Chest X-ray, AP view. Patient: 16 years old, sex F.
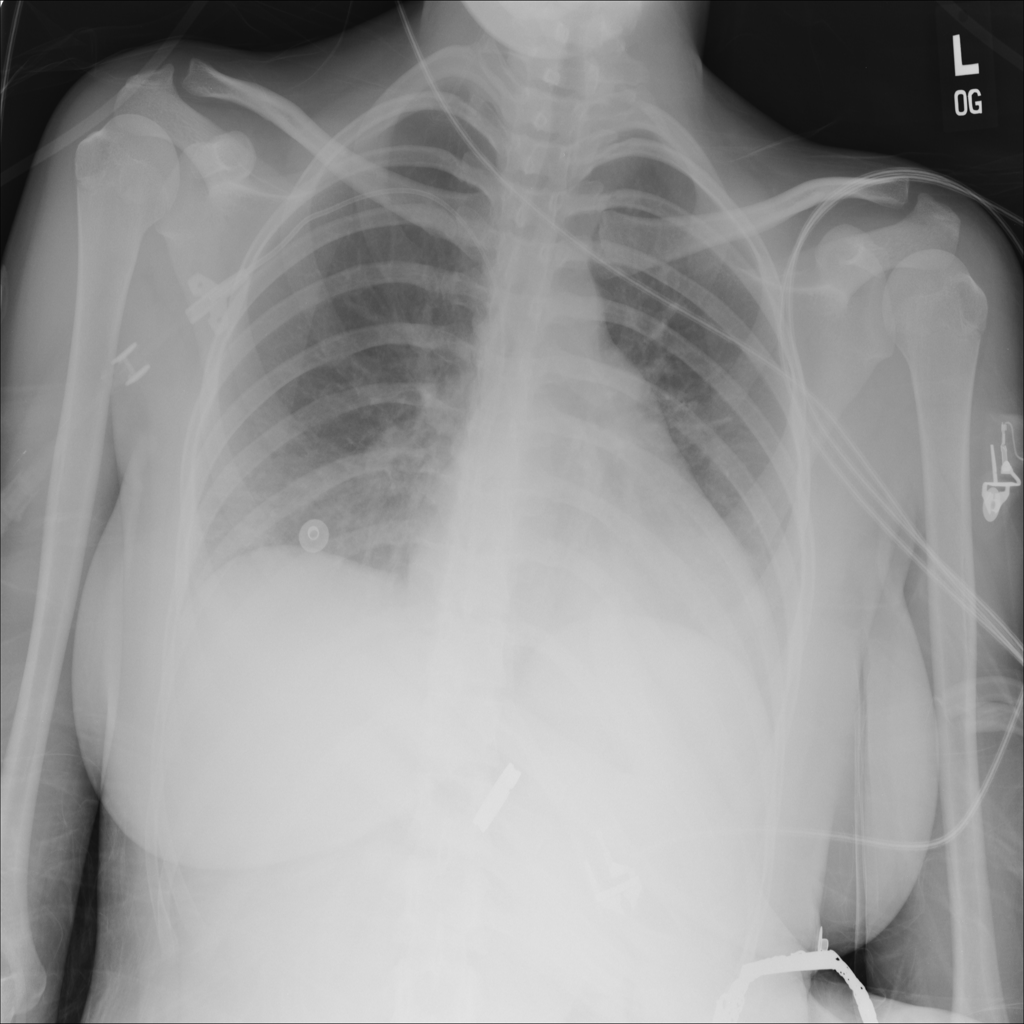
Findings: No Finding